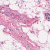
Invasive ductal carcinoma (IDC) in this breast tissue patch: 0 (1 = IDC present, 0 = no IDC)